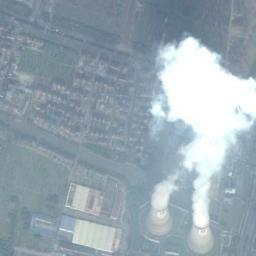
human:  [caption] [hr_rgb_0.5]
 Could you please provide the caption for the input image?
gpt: Many buildings are near the thermal power station .

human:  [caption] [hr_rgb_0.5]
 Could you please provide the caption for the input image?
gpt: In the thermal power station there are neatly planned factories and good greening, and two cooling towers are steaming .

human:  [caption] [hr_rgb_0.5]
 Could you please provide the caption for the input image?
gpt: The thermal power station is on the grass next to some buildings with white mist above .

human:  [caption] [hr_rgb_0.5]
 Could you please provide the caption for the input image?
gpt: Here are three thermal power stations, two of which are emitting smoke .

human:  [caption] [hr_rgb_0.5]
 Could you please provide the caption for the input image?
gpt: There are many buildings and two chimneys on the thermal power station .